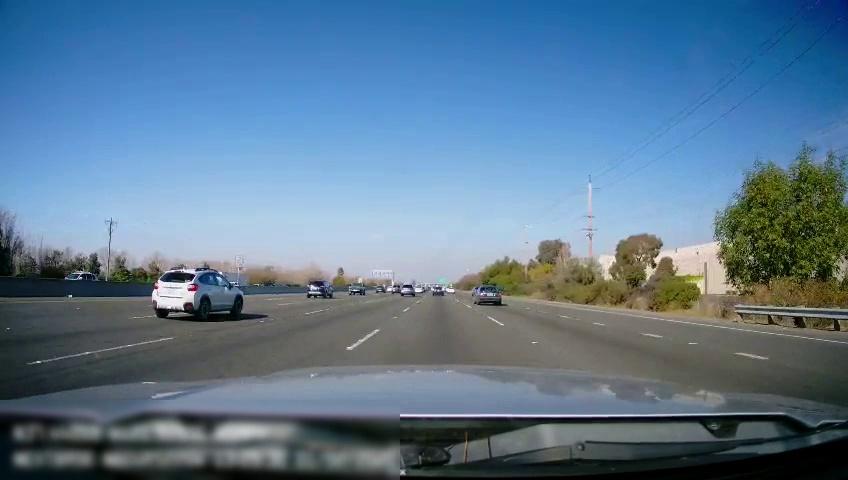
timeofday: Day
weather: Sunny
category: Vehicles | Car
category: Vehicles | Truck
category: Vehicles | Car
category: Drivable Space
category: Vehicles | Car
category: Vehicles | SUV
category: Vehicles | Car
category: Vehicles | SUV
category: Vehicles | Truck
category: Vehicles | Car
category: Vehicles | SUV
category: Vehicles | SUV
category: Vehicles | SUV
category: Lanes | Alternate Lane
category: Lanes | Alternate Lane
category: Lanes | Alternate Lane
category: Lanes | Current Lane
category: Lanes | Alternate Lane
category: Lanes | Alternate Lane
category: Lanes | Alternate Lane
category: Lanes | Alternate Lane